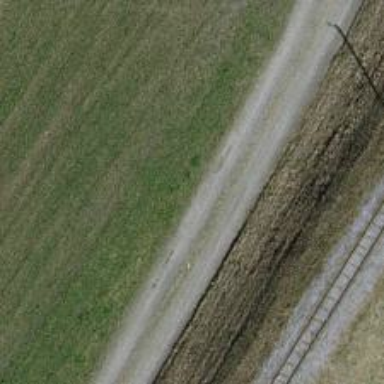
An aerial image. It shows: Agricultural vehicle track with grade 3 surface.